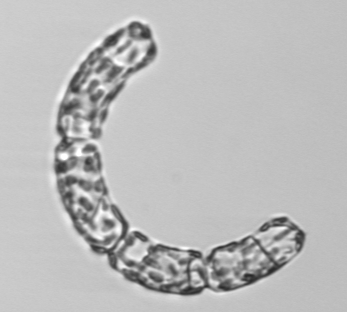
Label: Guinardia_striata